Question: I'm trying to make an "opposing stacked bar chart" and have found 'pyramid.plot' from the 'plotrix' package seems to do the job. (I appreciate 'ggplot2' will be the go-to solution for some of you, but I'm hoping to stick with 'base' graphics on this one.)
Unfortunately it seems to do an odd thing with the x axis, when I try to set the limits to non integer values. If I let it define the limits automatically, they are integers and in my case that just leaves too much white space. But defining them as 'xlim=c(1.5,1.5)' produces the odd result below.
If I understand correctly from the documentation, there is no way to pass on additional graphical parameters to e.g. suppress the axis and add it on later, or let alone define the tick points etc. Is there a way to make it more flexible?
Here is a minimal working example used to produce the plot below.
'''
require(plotrix)
set.seed(42)
pyramid.plot(cbind(runif(7,0,1),
rep(0,7),
rep(0,7)),
cbind(rep(0,7),
runif(7,0,1),
runif(7,0,1)),
top.labels=NULL,
gap=0,
labels=rep("",7),
xlim=c(1.5,1.5))
'''

Just in case it is of interest to anyone else, I'm not doing a population pyramid, but rather attempting a stacked bar chart with some of the values negative. The code above includes a 'trick' I use to make it possible to have a different number of sets of bars on each side, namely adding empty columns to the matrix, hopefully someone will find that useful - so sorry the working example is not as minimal as it could have been!
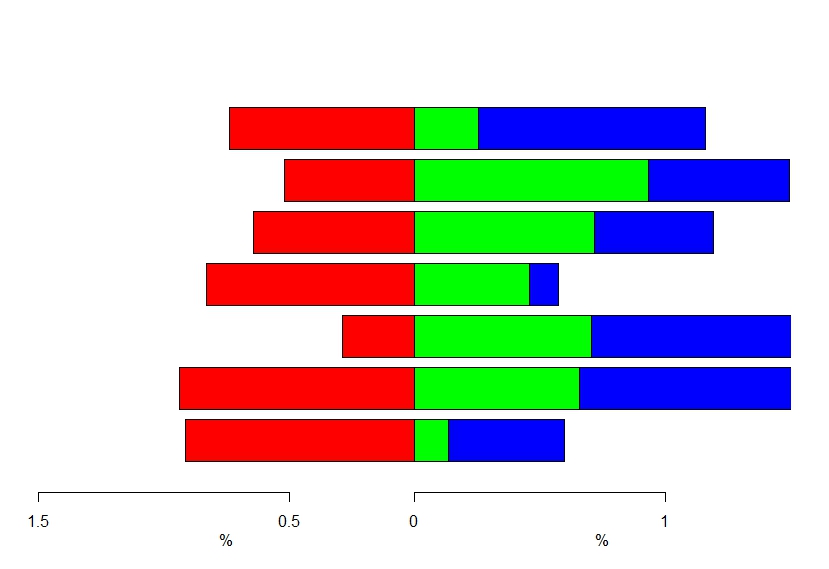
Answer: Setting the x axis labels using 'laxlab' and 'raxlab' creates a continuous axis:
'''
pyramid.plot(cbind(runif(7,0,1),
rep(0,7),
rep(0,7)),
cbind(rep(0,7),
runif(7,0,1),
runif(7,0,1)),
top.labels=NULL,
gap=0,
labels=rep("",7),
xlim=c(1.5,1.5),
laxlab = seq(from = 0, to = 1.5, by = 0.5),
raxlab=seq(from = 0, to = 1.5, by = 0.5))
'''